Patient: sex M, age 80
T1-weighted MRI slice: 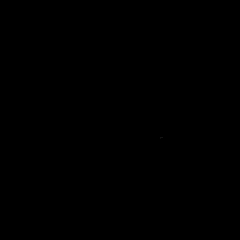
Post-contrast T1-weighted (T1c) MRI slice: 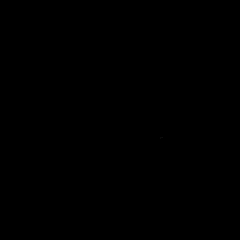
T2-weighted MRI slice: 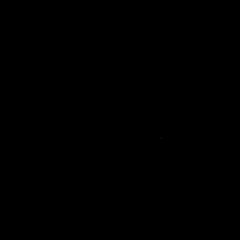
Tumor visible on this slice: no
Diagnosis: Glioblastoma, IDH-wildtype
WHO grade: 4